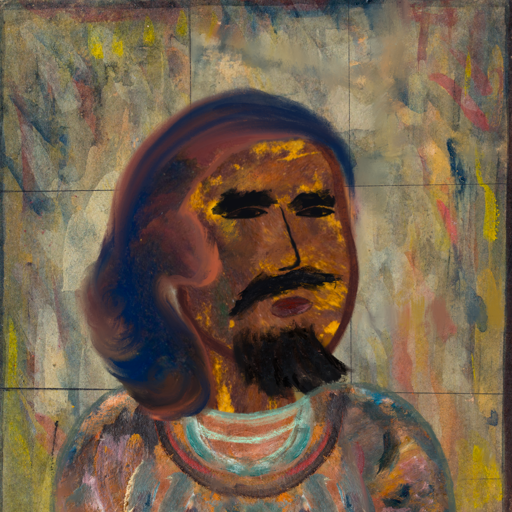
Background: GypsyMother, Head And Neck Side: Comrade, Face Side: Mosgoul, Bust: Boggyland, Hair Side: Mother_And_Son_Son, Head Accessory: Blank, Second Necklace: Blank, Necklace: Blank, Baby: Blank